Question: I'm wondering what might be causing my css to only be utilizing CERTAIN aspects in my code and not others in regards to a select/option dropdown.
Here's the code that should be loaded:
'''
<style>
.dis {
color: rgb(255,196,0);
font-size: 20px!important;
font-weight: bold!important;
}
</style>
'''
For options in the select that are disabled, I'd like the color, font size, and font weight to be set. However, as you can see from the screenshot below, only the color option is picking up.

'.dis{}' is being called, because the 'rgb(255,196,0)' is picking up, and the 'font-size' and 'font-weight' options are not crossed out in Chrome's developer console, but they're not actually doing anything. What am I doing wrong here?
# Update
The HTML:
'''
<div class="btn-group">
<select class="btn btn-primary" onClick="note()" onChange="select(this.value)">
<option value="" disabled selected>Filter</option>
<?php
foreach ($output as $sName => $o) {
$ucName = strtoupper($sName);
print "<option class="dis" value="" disabled>$sName</option>";
foreach ($o as $p) {
print "<option>$p</option>";
}
}
?>
</select>
<br>
</div>
'''
Not a duplicate as I was strictly looking to style USING CSS, not Javascript, although yes, you can format using Javascript as well.
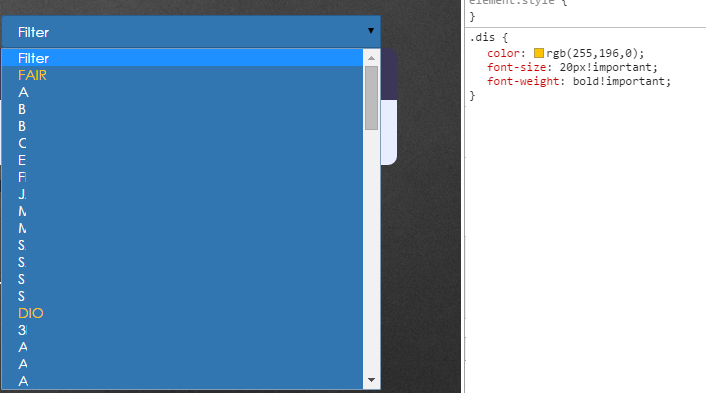
Answer: Try having the css for the font-size and font-weight on the '<select>' instead of the '<option>'